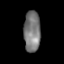
Tissue: lung
Cell type: Epithelial cells
Senescence score: 0.1961
Nuclear area (px): 668
Mean DAPI intensity: 120.611